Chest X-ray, PA view. Patient: 30 years old, sex F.
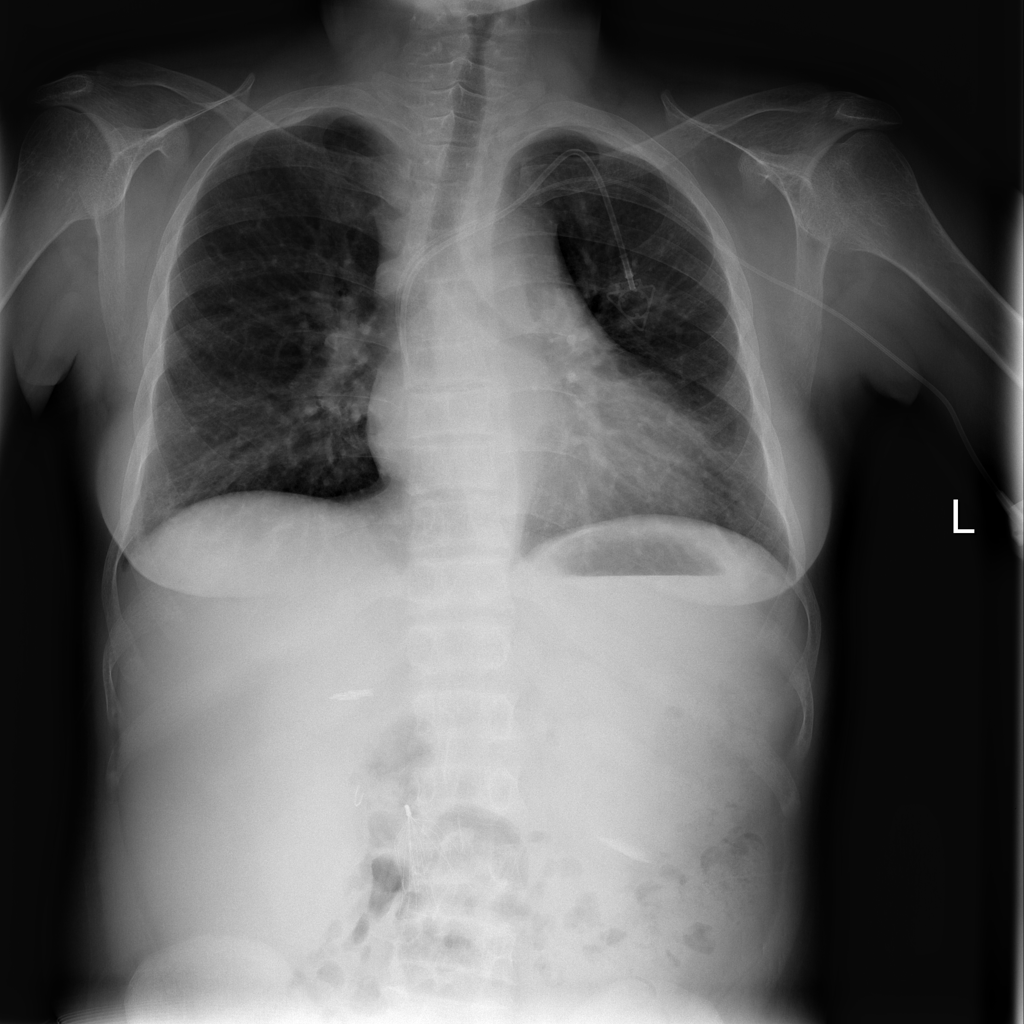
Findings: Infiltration